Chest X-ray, PA view. Patient: 54 years old, sex F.
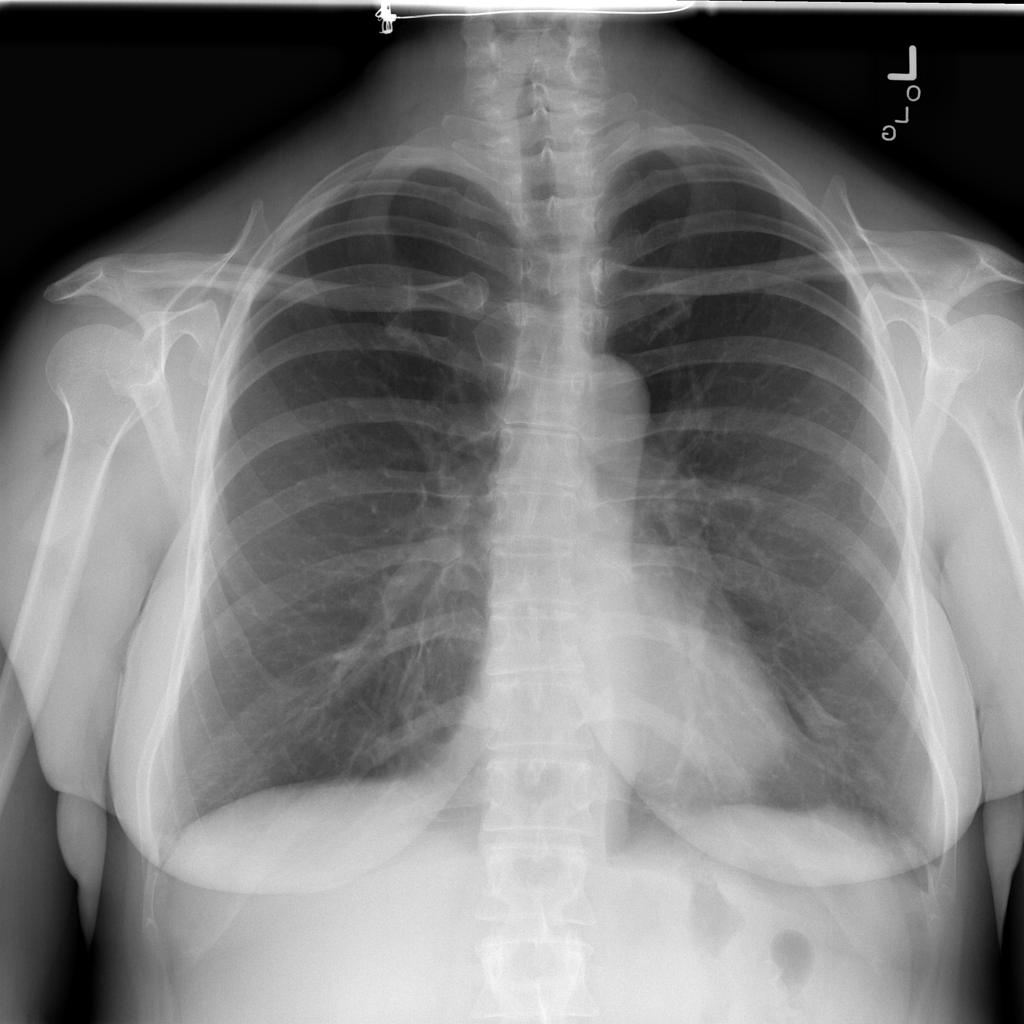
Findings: No Finding